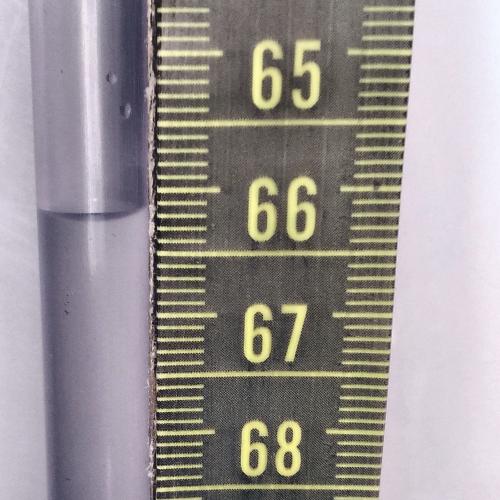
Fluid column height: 66.2 cm